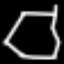
Label: octagon